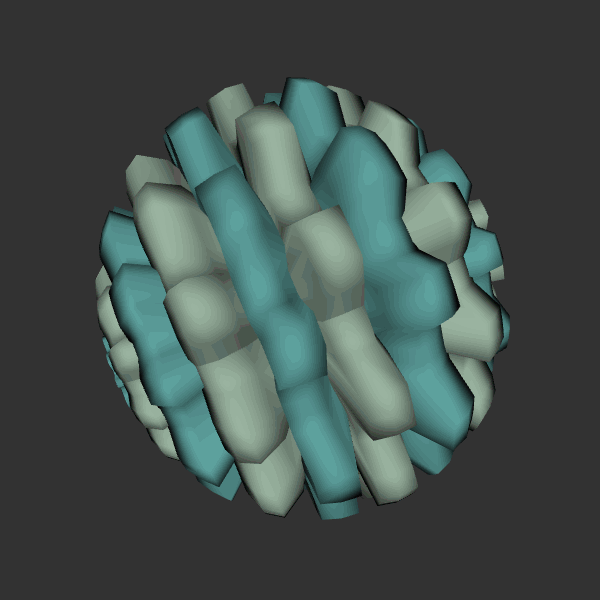
Background: dark